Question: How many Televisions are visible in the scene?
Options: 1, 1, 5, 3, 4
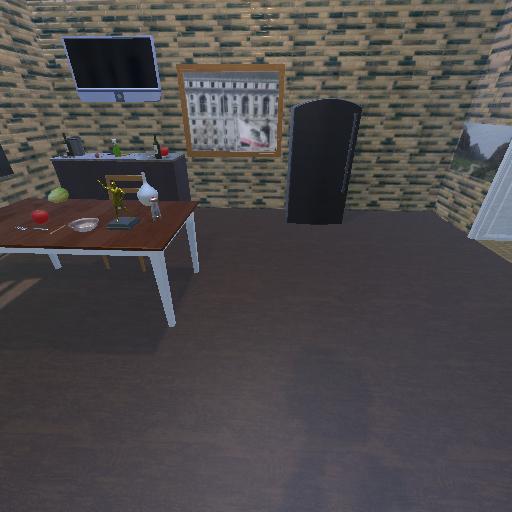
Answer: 1